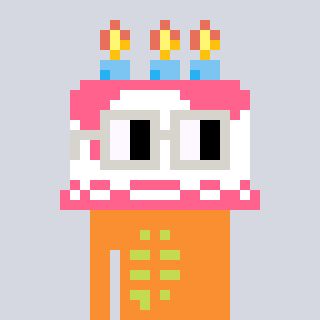
a pixel art character with square light gray glasses, a cake-shaped head and a orange-colored body on a cool background